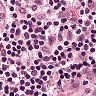
Metastatic tissue present: no